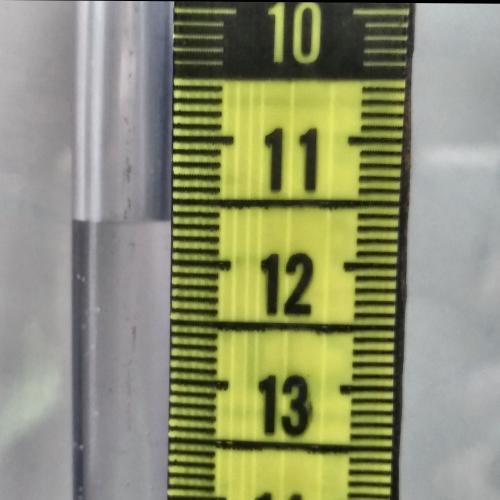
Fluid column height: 11.7 cm